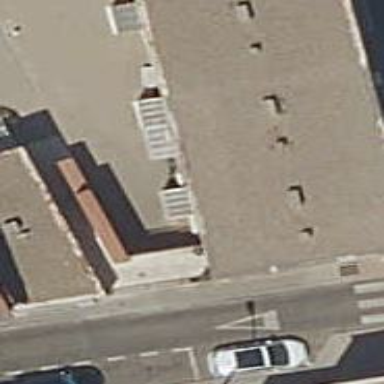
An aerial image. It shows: Group of garages.